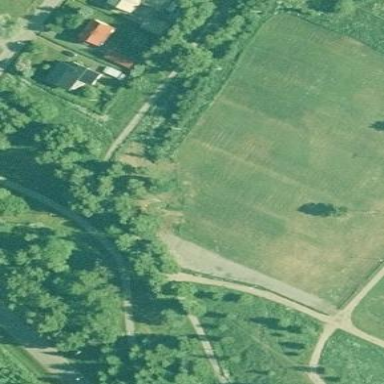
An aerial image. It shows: Grass pitch used for athletics.